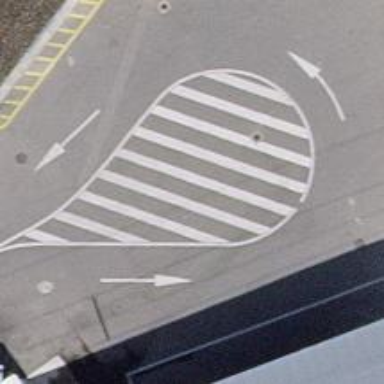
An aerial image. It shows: Turning circle on the road.